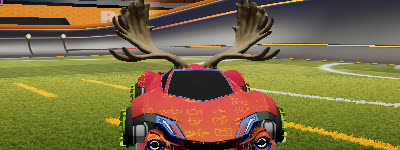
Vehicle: werewolf